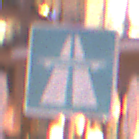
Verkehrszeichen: Autobahn
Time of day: Night
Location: Outdoor (Urban)
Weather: PartlyCloudy
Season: NotSpecified
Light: Artificial